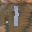
Label: 1